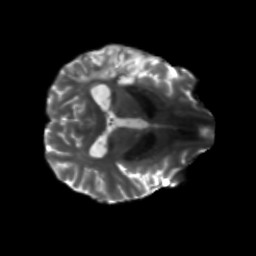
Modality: T2w
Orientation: axial
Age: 63
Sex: male
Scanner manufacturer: siemens
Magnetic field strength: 3 T
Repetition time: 5.25 s
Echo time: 0.08 s